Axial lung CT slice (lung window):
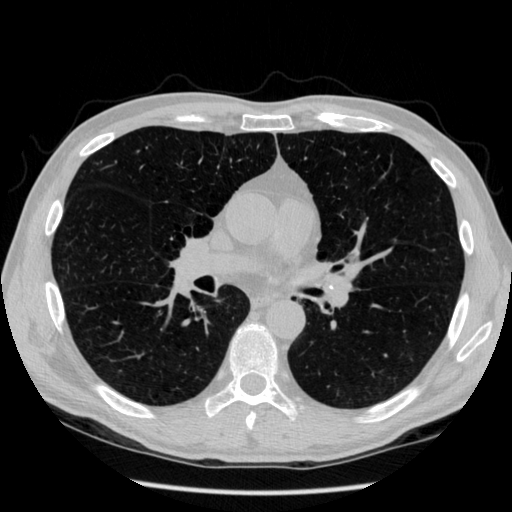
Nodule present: no